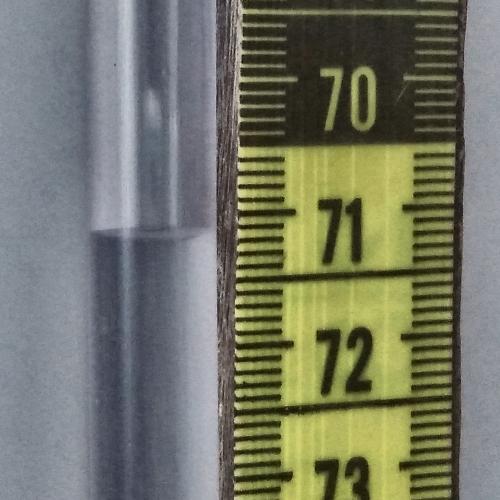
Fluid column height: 71.1 cm